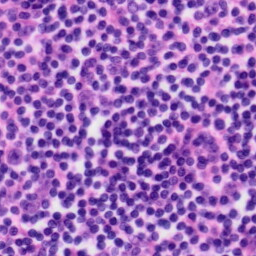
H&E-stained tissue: Tonsil